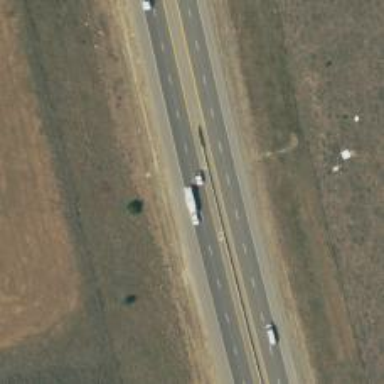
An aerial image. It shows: Asphalt road designated as trunk highway.